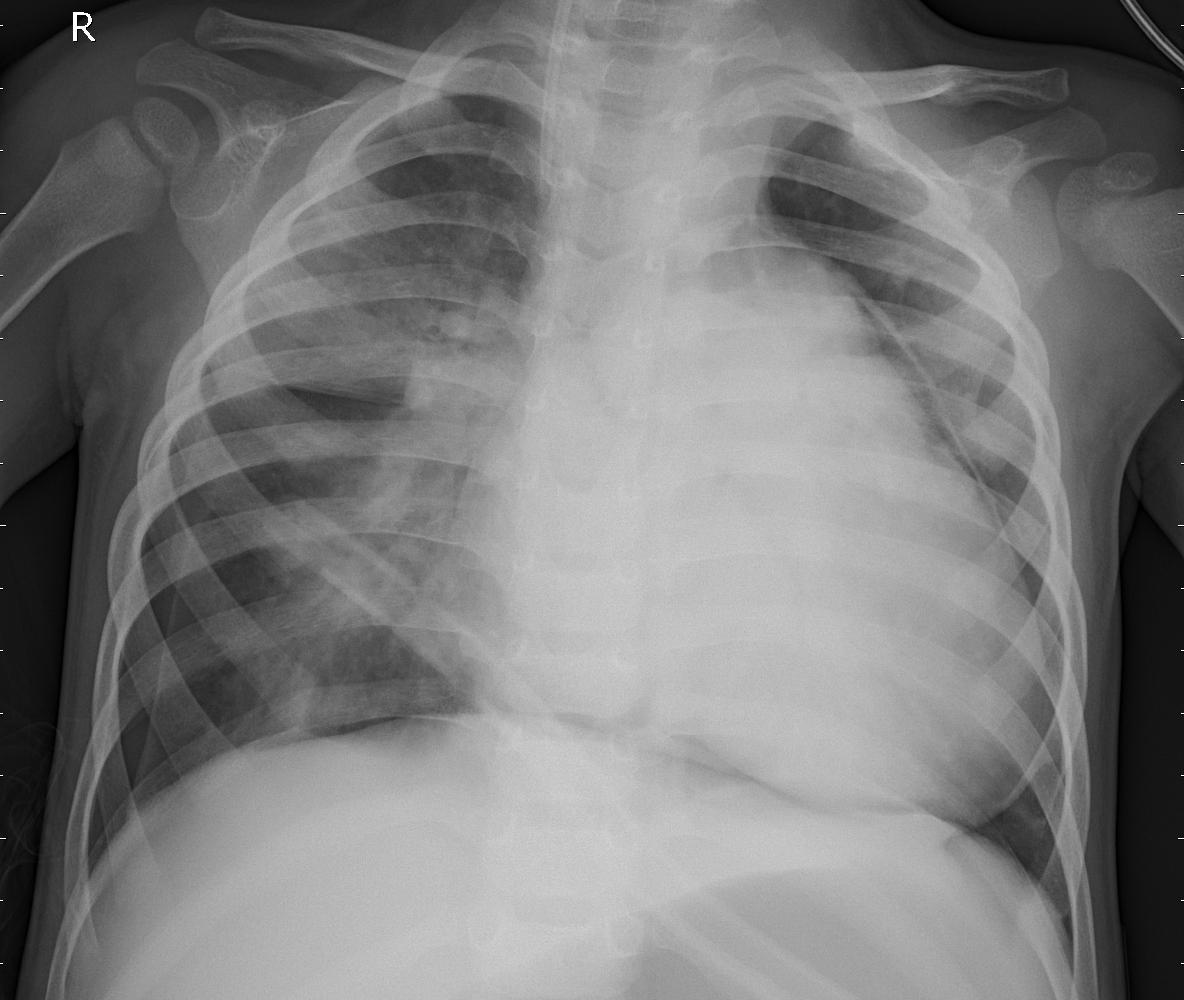
Diagnosis: PNEUMONIA